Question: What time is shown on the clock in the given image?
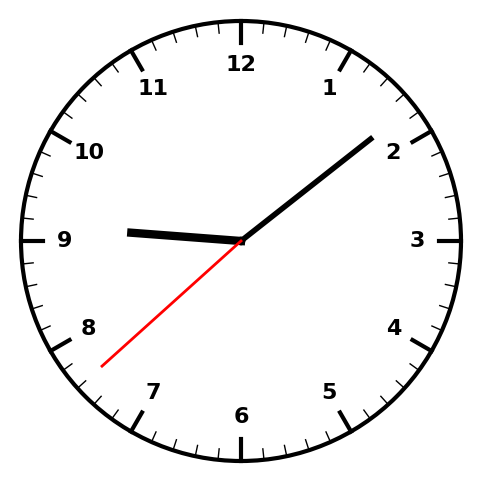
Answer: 09:08:38